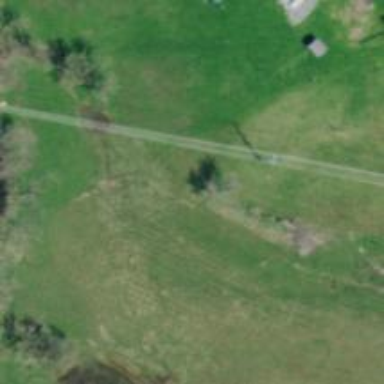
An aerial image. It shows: Power pole.